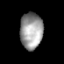
Tissue: prostate
Cell type: T cells
Senescence score: 0.7406
Nuclear area (px): 808
Mean DAPI intensity: 154.873